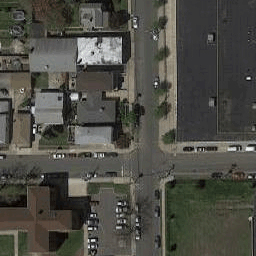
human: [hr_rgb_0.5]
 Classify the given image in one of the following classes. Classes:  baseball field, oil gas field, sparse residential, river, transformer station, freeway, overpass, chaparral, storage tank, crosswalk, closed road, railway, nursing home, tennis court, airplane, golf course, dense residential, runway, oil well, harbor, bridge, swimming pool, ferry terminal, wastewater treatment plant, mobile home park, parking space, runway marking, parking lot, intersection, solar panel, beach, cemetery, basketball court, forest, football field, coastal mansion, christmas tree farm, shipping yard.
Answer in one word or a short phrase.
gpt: intersection